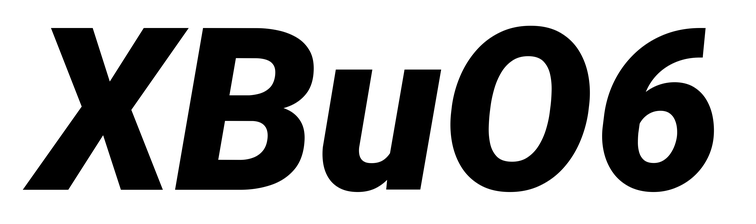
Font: Roboto-Italic_Black_Italic